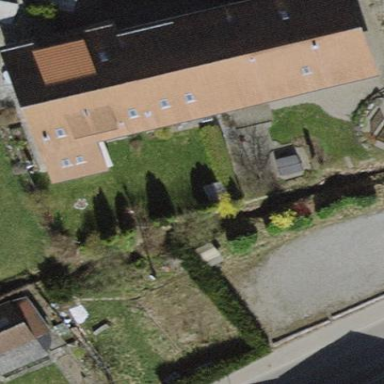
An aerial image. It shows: Building with tile roof.